Interaction volume radius: 5 \u00c5
Interaction volume height: 15 \u00c5
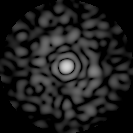
Disorder parameter: 0.8693